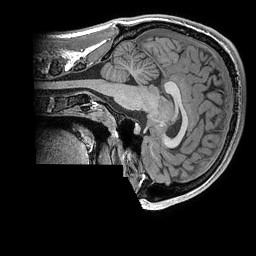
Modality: T1w
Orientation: sagittal
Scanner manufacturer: ge
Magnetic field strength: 3 T
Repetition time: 0.008156 s
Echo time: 0.00318 s